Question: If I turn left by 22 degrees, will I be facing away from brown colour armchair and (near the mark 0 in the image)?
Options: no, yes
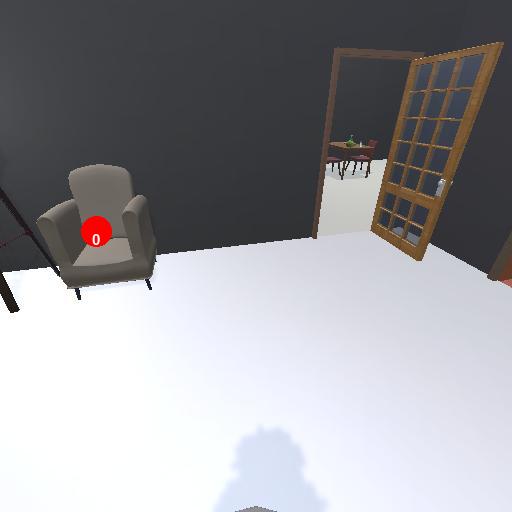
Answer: no